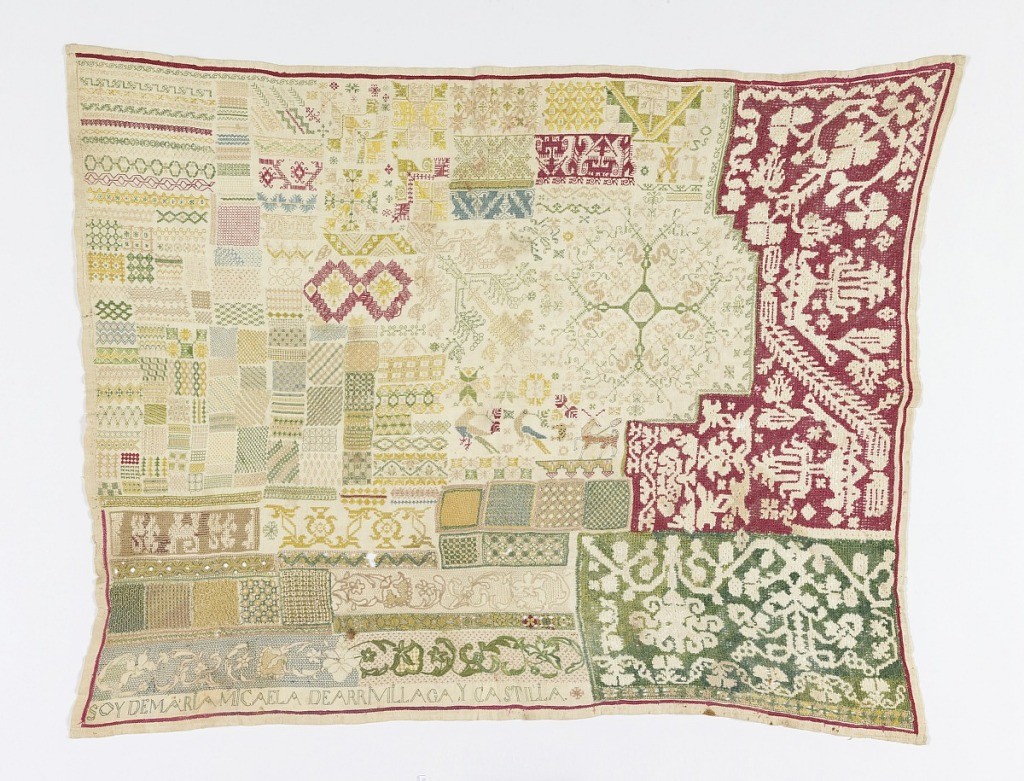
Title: Sampler
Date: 19th century
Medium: silk and linen embroidery on linen foundation Technique: embroidered in deflected and withdrawn element work, and needle lace stitches on plain weave foundation
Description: Rectangular sampler with many small bands and squares of geometric patterns, in blues, greens, yellows, pinks and reds on white. The right side is dominated by two large areas of deflected element work in red and green.